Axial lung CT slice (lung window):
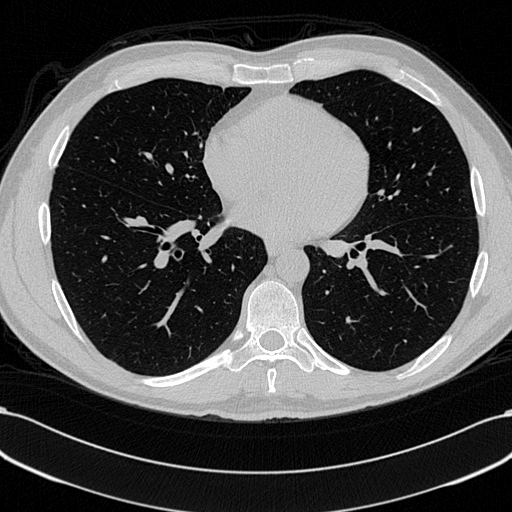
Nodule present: no